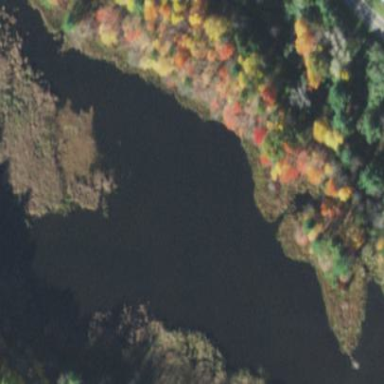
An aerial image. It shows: Pond surrounded by natural water.